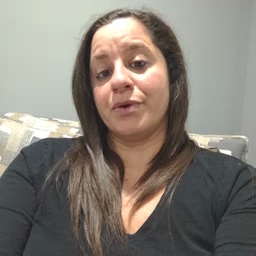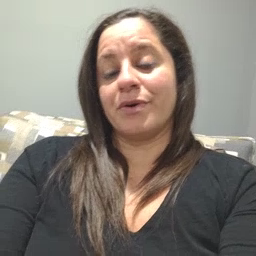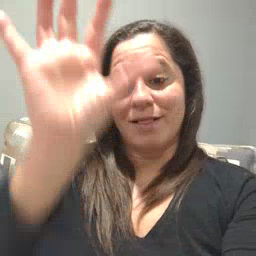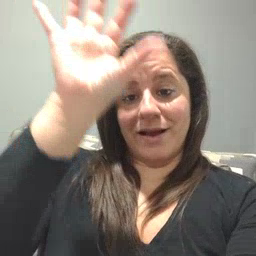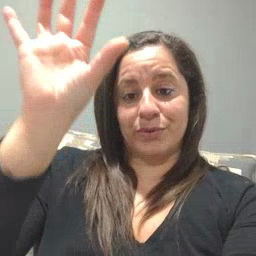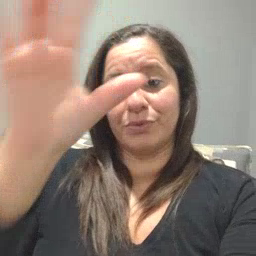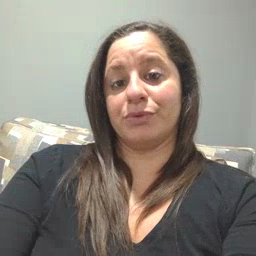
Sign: cloud